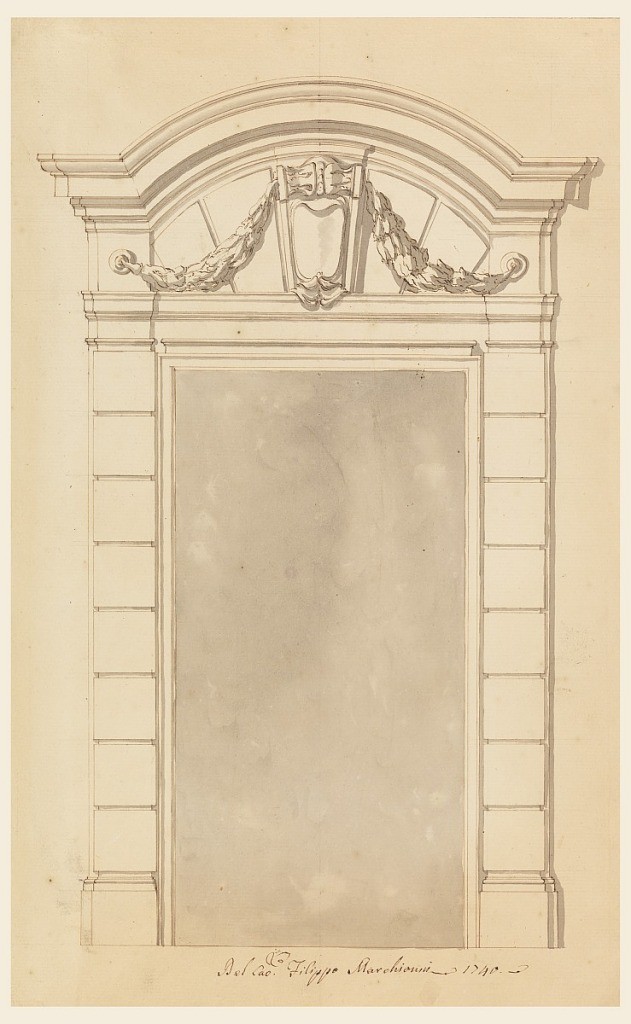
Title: Design for a door case
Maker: Filippo Marchionni, Italian, 1732–1805
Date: ca. 1740
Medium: Graphite, pen and bistre ink, brush and gray watercolor on paper
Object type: Drawing
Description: Door case with a circular pediment with straight lateral parts. Inside is a console, supporting festoons together with round plates in the frieze above the capitals.